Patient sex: M
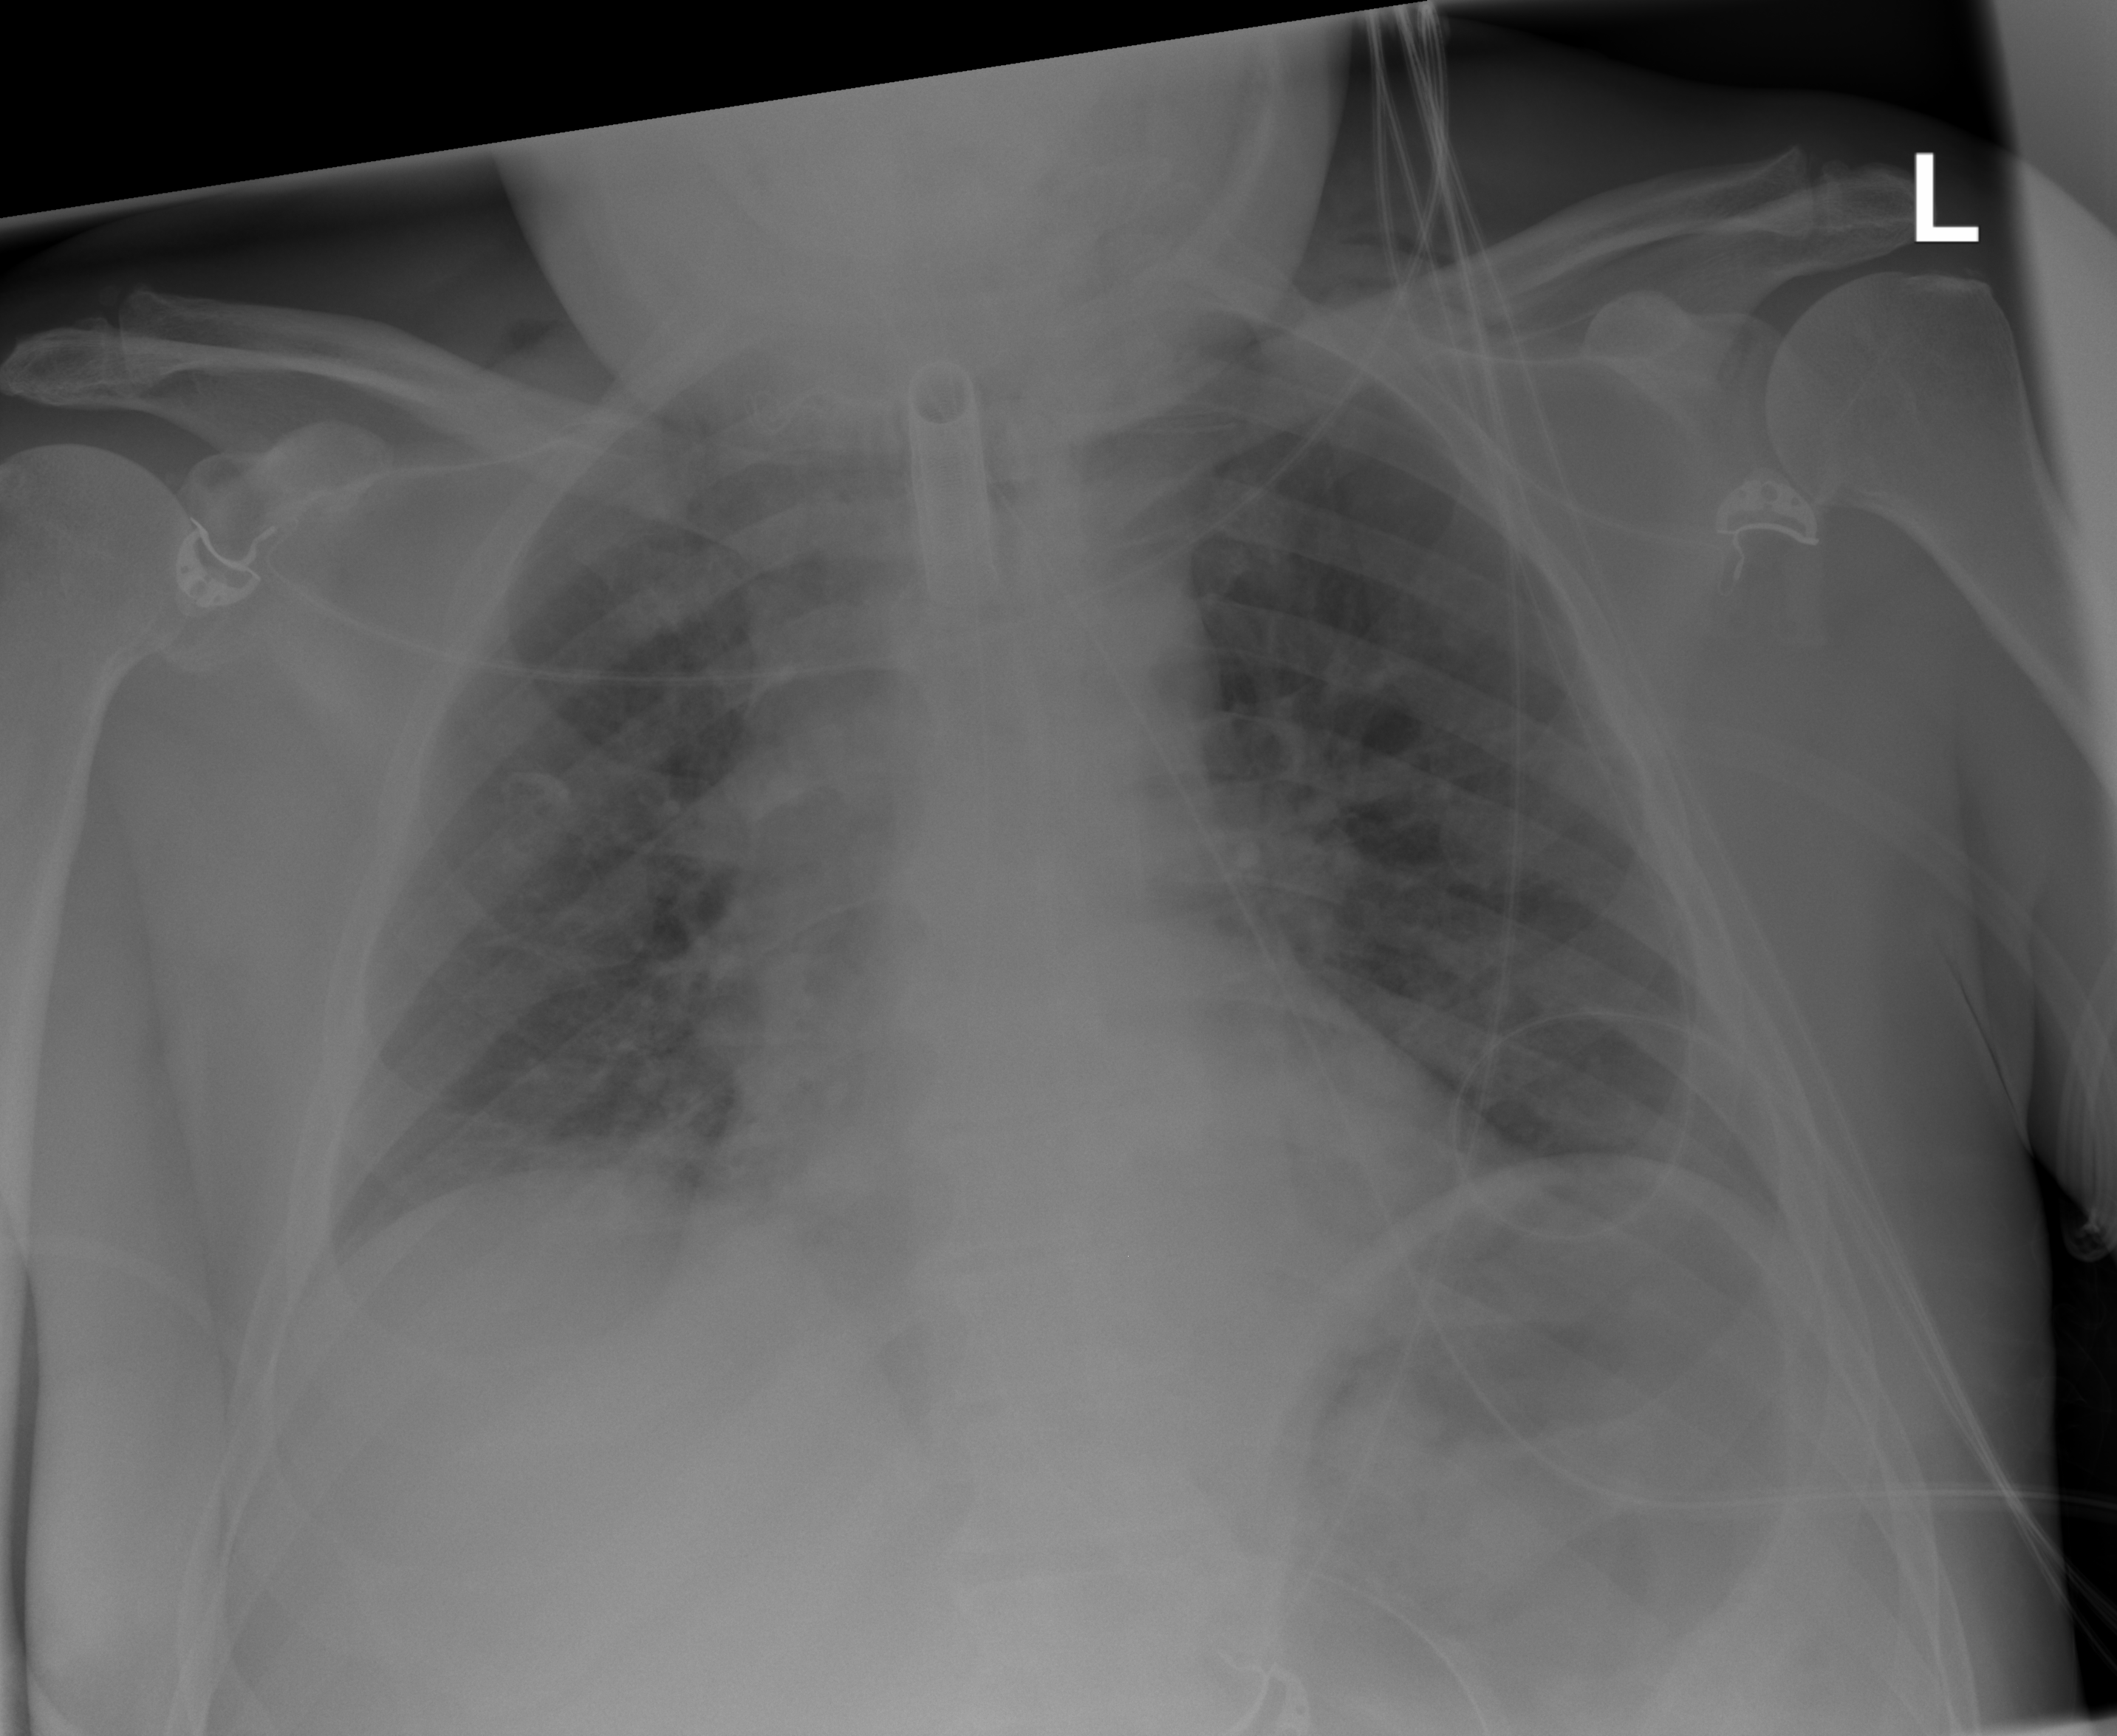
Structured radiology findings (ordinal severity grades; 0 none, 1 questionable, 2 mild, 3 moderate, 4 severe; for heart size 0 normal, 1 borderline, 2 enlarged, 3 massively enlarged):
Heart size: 1
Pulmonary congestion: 2
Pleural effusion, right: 0
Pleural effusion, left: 0
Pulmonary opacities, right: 2
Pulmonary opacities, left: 2
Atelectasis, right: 2
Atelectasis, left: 0